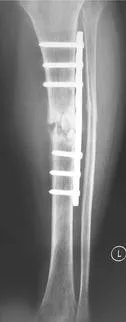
6 months.
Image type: radiology (x_ray)